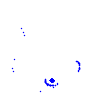
Particle: pion